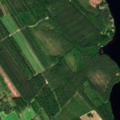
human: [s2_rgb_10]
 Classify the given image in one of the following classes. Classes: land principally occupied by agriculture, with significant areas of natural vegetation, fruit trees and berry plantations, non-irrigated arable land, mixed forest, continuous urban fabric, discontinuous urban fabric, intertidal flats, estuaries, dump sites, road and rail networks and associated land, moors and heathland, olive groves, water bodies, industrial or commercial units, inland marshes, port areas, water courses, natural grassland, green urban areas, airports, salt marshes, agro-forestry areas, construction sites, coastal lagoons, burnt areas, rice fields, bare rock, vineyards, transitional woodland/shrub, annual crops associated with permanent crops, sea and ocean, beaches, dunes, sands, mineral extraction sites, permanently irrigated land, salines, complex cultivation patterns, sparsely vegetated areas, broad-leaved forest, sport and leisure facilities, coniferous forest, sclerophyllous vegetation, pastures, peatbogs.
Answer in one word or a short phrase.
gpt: land principally occupied by agriculture, with significant areas of natural vegetation, coniferous forest, mixed forest, water bodies